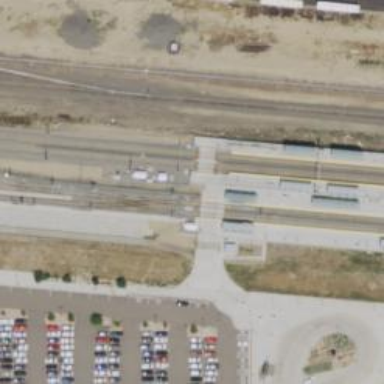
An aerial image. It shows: Crossing for the railway.